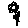
Label: flower